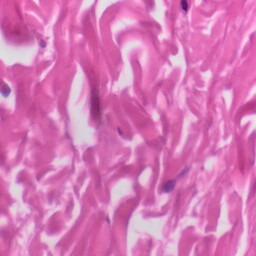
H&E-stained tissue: Skin